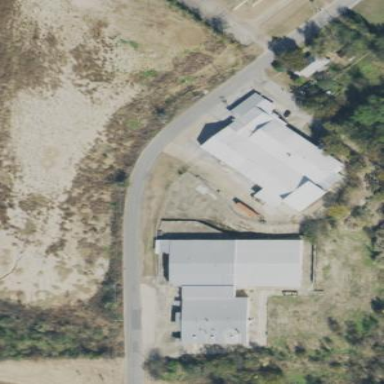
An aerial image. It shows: Industrial building.